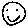
Label: smiley face